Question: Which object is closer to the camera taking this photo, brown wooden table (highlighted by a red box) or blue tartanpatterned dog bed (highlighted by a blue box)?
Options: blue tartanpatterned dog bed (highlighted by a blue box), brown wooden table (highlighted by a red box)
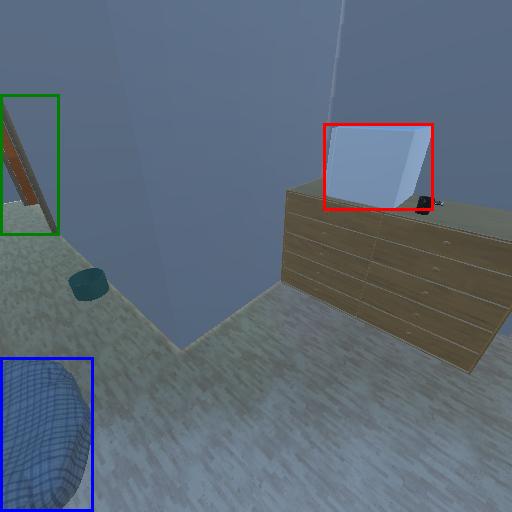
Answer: blue tartanpatterned dog bed (highlighted by a blue box)